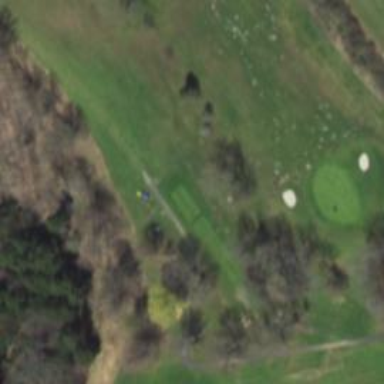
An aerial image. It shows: Service road designated as golf cart path.